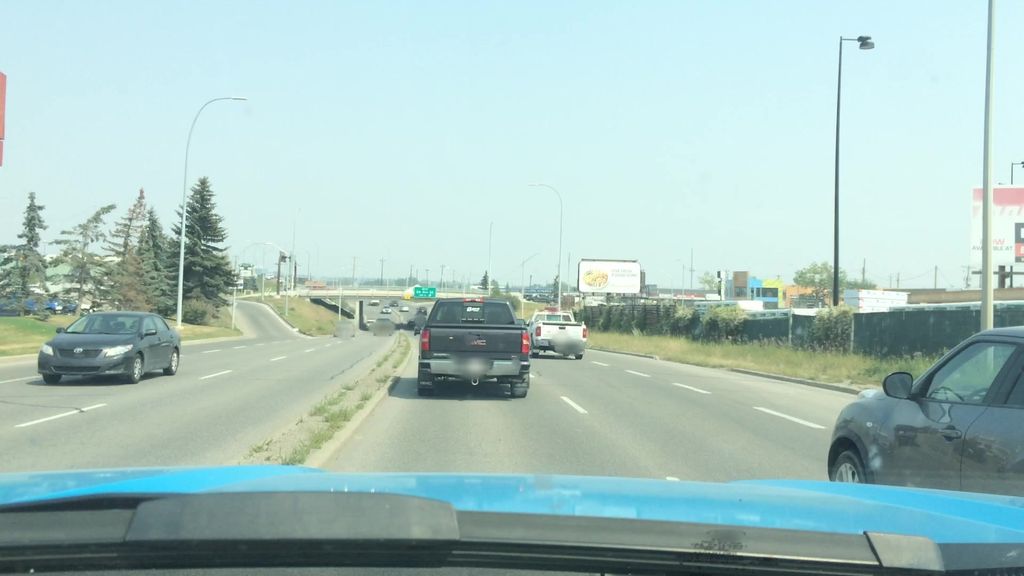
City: calgary